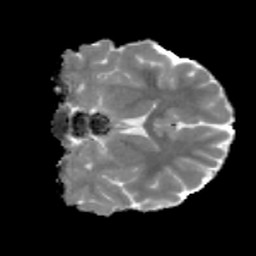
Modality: MD
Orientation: coronal
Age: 25
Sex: male
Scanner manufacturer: siemens
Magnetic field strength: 3 T
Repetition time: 3.5 s
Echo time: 0.086 s